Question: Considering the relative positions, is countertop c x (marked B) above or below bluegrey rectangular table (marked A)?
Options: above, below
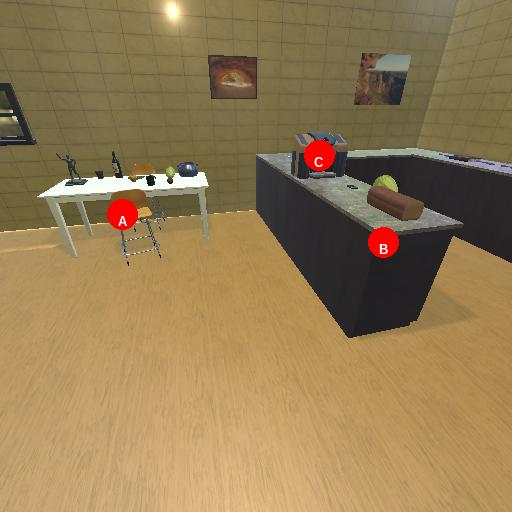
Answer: above